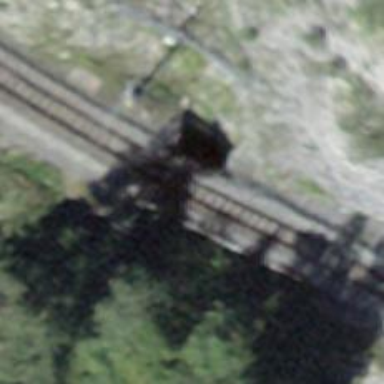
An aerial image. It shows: Narrow-gauge railway track with 1 electrified contact line.